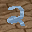
Label: 2